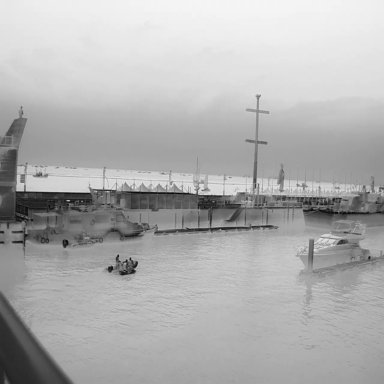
There are four canoes in the infrared image.